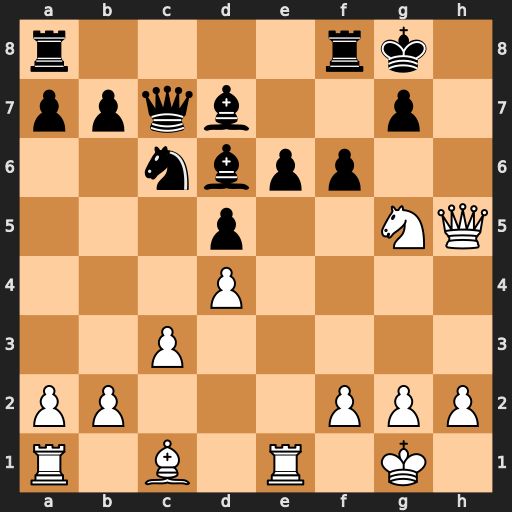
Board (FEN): r4rk1/ppqb2p1/2nbpp2/3p2NQ/3P4/2P5/PP3PPP/R1B1R1K1
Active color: w
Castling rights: -
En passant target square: -
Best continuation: Qh7#